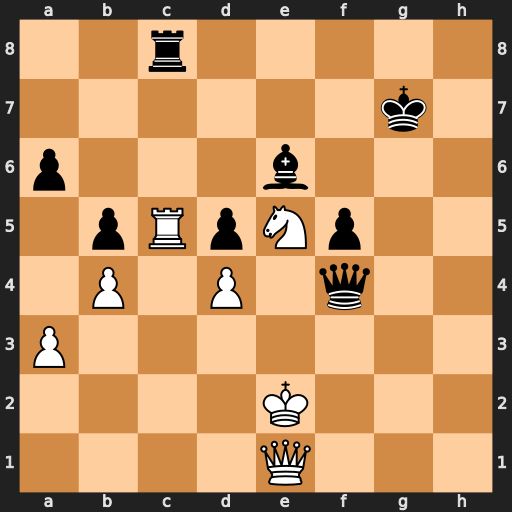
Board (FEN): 2r5/6k1/p3b3/1pRpNp2/1P1P1q2/P7/4K3/4Q3
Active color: w
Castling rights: -
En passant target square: -
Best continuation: Qg1+ Kf6 Qg6+ Ke7 Qg7+ Kd6 Nf7+